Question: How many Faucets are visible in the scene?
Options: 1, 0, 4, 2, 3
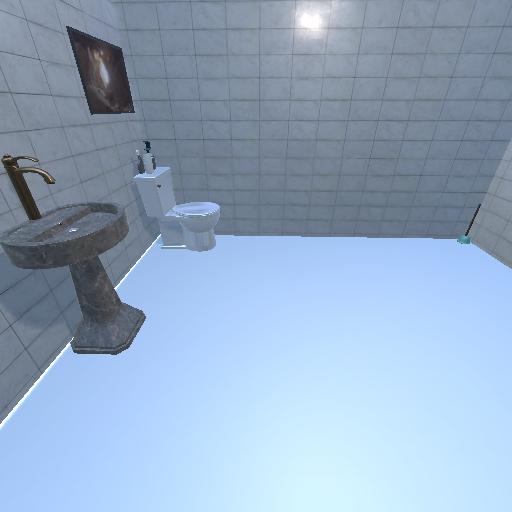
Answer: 1